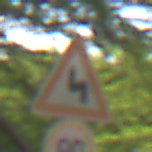
Verkehrszeichen: DoppelkurveZunaechstLinks
Zusatzzeichen unten: Geschwindigkeit90
Umgebung: Outdoor, RoadRail
Tageszeit: MorningAfternoon
Wetter: Clear
Licht: Natural
Jahreszeit: NotSpecified
Kontrast: LowContrast